Question: I need to make a java application that use MVC model ( I won't use the controler to avoid taht thigs get complicated ) .
So as you can see in the class diagram below I have 2 package but I had some problems when I try to interact between the model and the view .
the model.Main is composed of model.Files and model.Files is composed of ConfigFile,DivaConnector and FilesUploader.
Can you help to put the right links between those classes ?

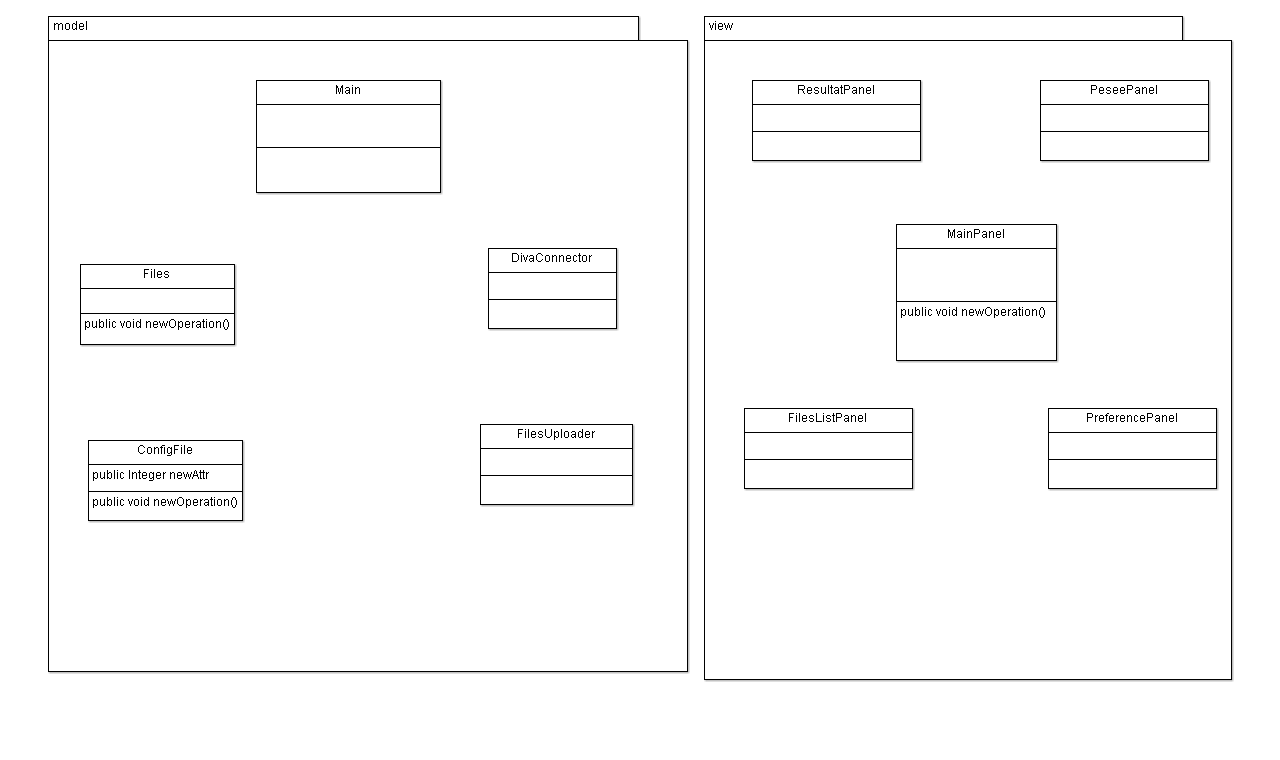
Answer: the controler allows to communicate between the model and the view. So you put the main class in an extern package as a launcher and you instanciate the controler with model and view as args. Your main controler can instanciate some controlers specific of each view.
'''
class Main
{
public static void main(String args[]) throws IOException
{
Model model = new Model();
View view = new View();
Controller controller = new Controller(view, model);
}
}
'''
EDIT :
here an example of main controler, in each specific controler builder you will put some listeners (button, tableview, textfield ...), as you have both model and view, you can alter chart elements according to the model.
'''
package Controller;
import Model.Data;
import View.Frame;
public class Controller{
private Frame frame;
private Data data;
//controller
private GraphCtrl graphCtrl;
private MenuCtrl menuCtrl;
private EditCtrl editCtrl;
private TableCtrl tableCtrl;
//builder
public Controller(Frame frame, Data data){
this.frame=frame;
this.data=data;
build();
}
public void build(){
graphCtrl = new GraphCtrl(frame.getPanelG(), data);
menuCtrl = new MenuCtrl(frame, data);
editCtrl = new EditCtrl(frame.getPanelS().getPanelEdit(), frame.getPanelG(), data);
tableCtrl = new TableCtrl(frame.getPanelS().getPanelTable(), frame.getPanelG(), data);
}
}
'''